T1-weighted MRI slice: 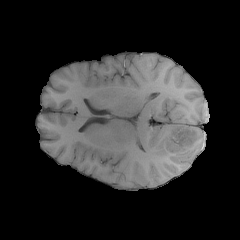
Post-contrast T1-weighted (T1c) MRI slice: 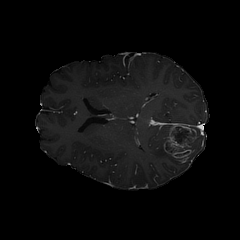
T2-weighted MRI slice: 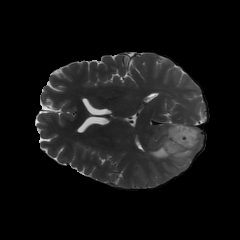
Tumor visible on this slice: yes